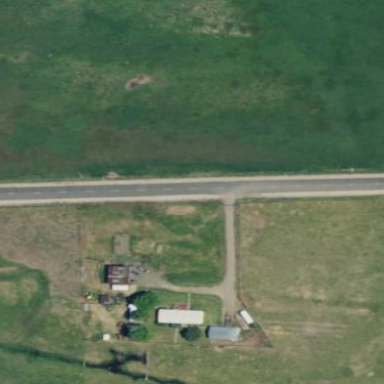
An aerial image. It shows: Farmyard area.